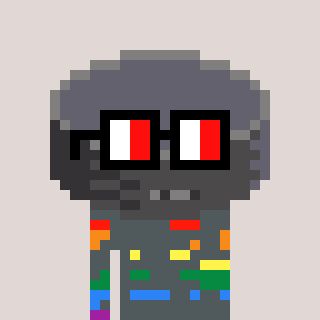
a pixel art character with square glasses with black frames and red eyes, a hockey puck-shaped head and a yellow-colored body on a warm background